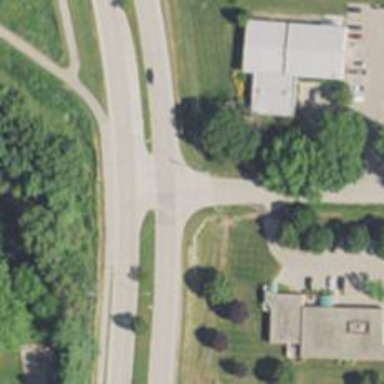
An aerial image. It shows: Road with stop sign.